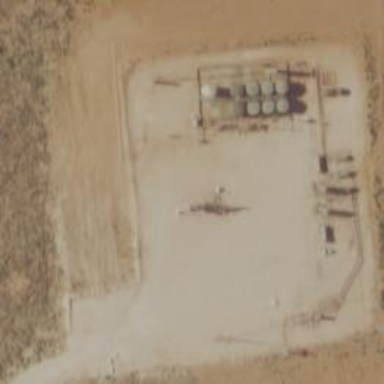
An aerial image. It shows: Petroleum well.